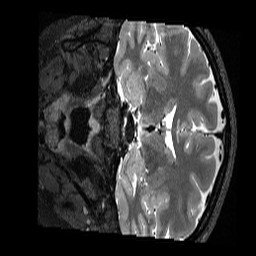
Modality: T2w
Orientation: coronal
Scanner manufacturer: siemens
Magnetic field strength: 3 T
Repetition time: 3.2 s
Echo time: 0.563 s